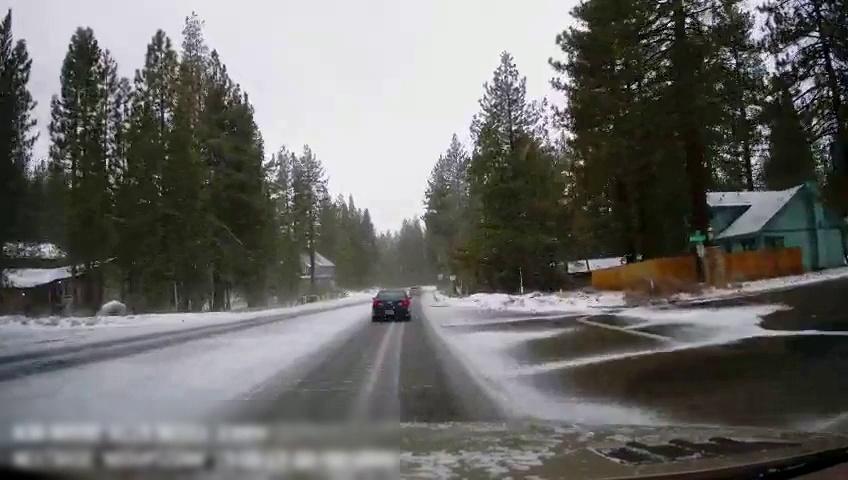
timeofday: Day
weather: Snowy
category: Drivable Space
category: Vehicles | Car
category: Vehicles | Car
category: Lanes | Current Lane